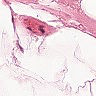
Metastatic tissue present: no